Question: I am trying to write a function in java to convert a binary tree to DLL. The function executes without error but the DLL is not being made. Following is the function. root is pointer to the root of the tree and head points to the starting node of the DLL.
'''
public void dll(Node x)
{
if(x==null)
{
return;
}
else
{
if(x==root)
{
Node temp=root;
while(temp.left!=null)
{
temp=temp.left;
}
head=temp;
}
if(x.left!=null)
{
System.out.println(x.data);
Node lchild=x.left;
Node rightmost=lchild;
while(rightmost.right!=null)
{
rightmost=rightmost.right;
}
x.left=rightmost;
rightmost.right=x;
dll(lchild);
}
if(x.right!=null)
{
System.out.println(x.data);
Node rchild=x.right;
Node leftmost=rchild;
while(leftmost.left!=null)
{
leftmost=leftmost.left;
}
x.right=leftmost;
leftmost.left=x;
dll(rchild);
}
}
}
}
'''
The logic is as follows:
Find the rightmost in left subtree and make is previous node of root and find leftmost in right sub tree and make it next of the root. Recursive apply for subtrees.

When I try to print head.right, it gives me Null pointer exception.
'''
Exception in thread "main" java.lang.NullPointerException
at BTtoDll.main(BTtoDll.java:153)
'''
Line 153 is -
'''
System.out.println(t.head.right.data);
'''
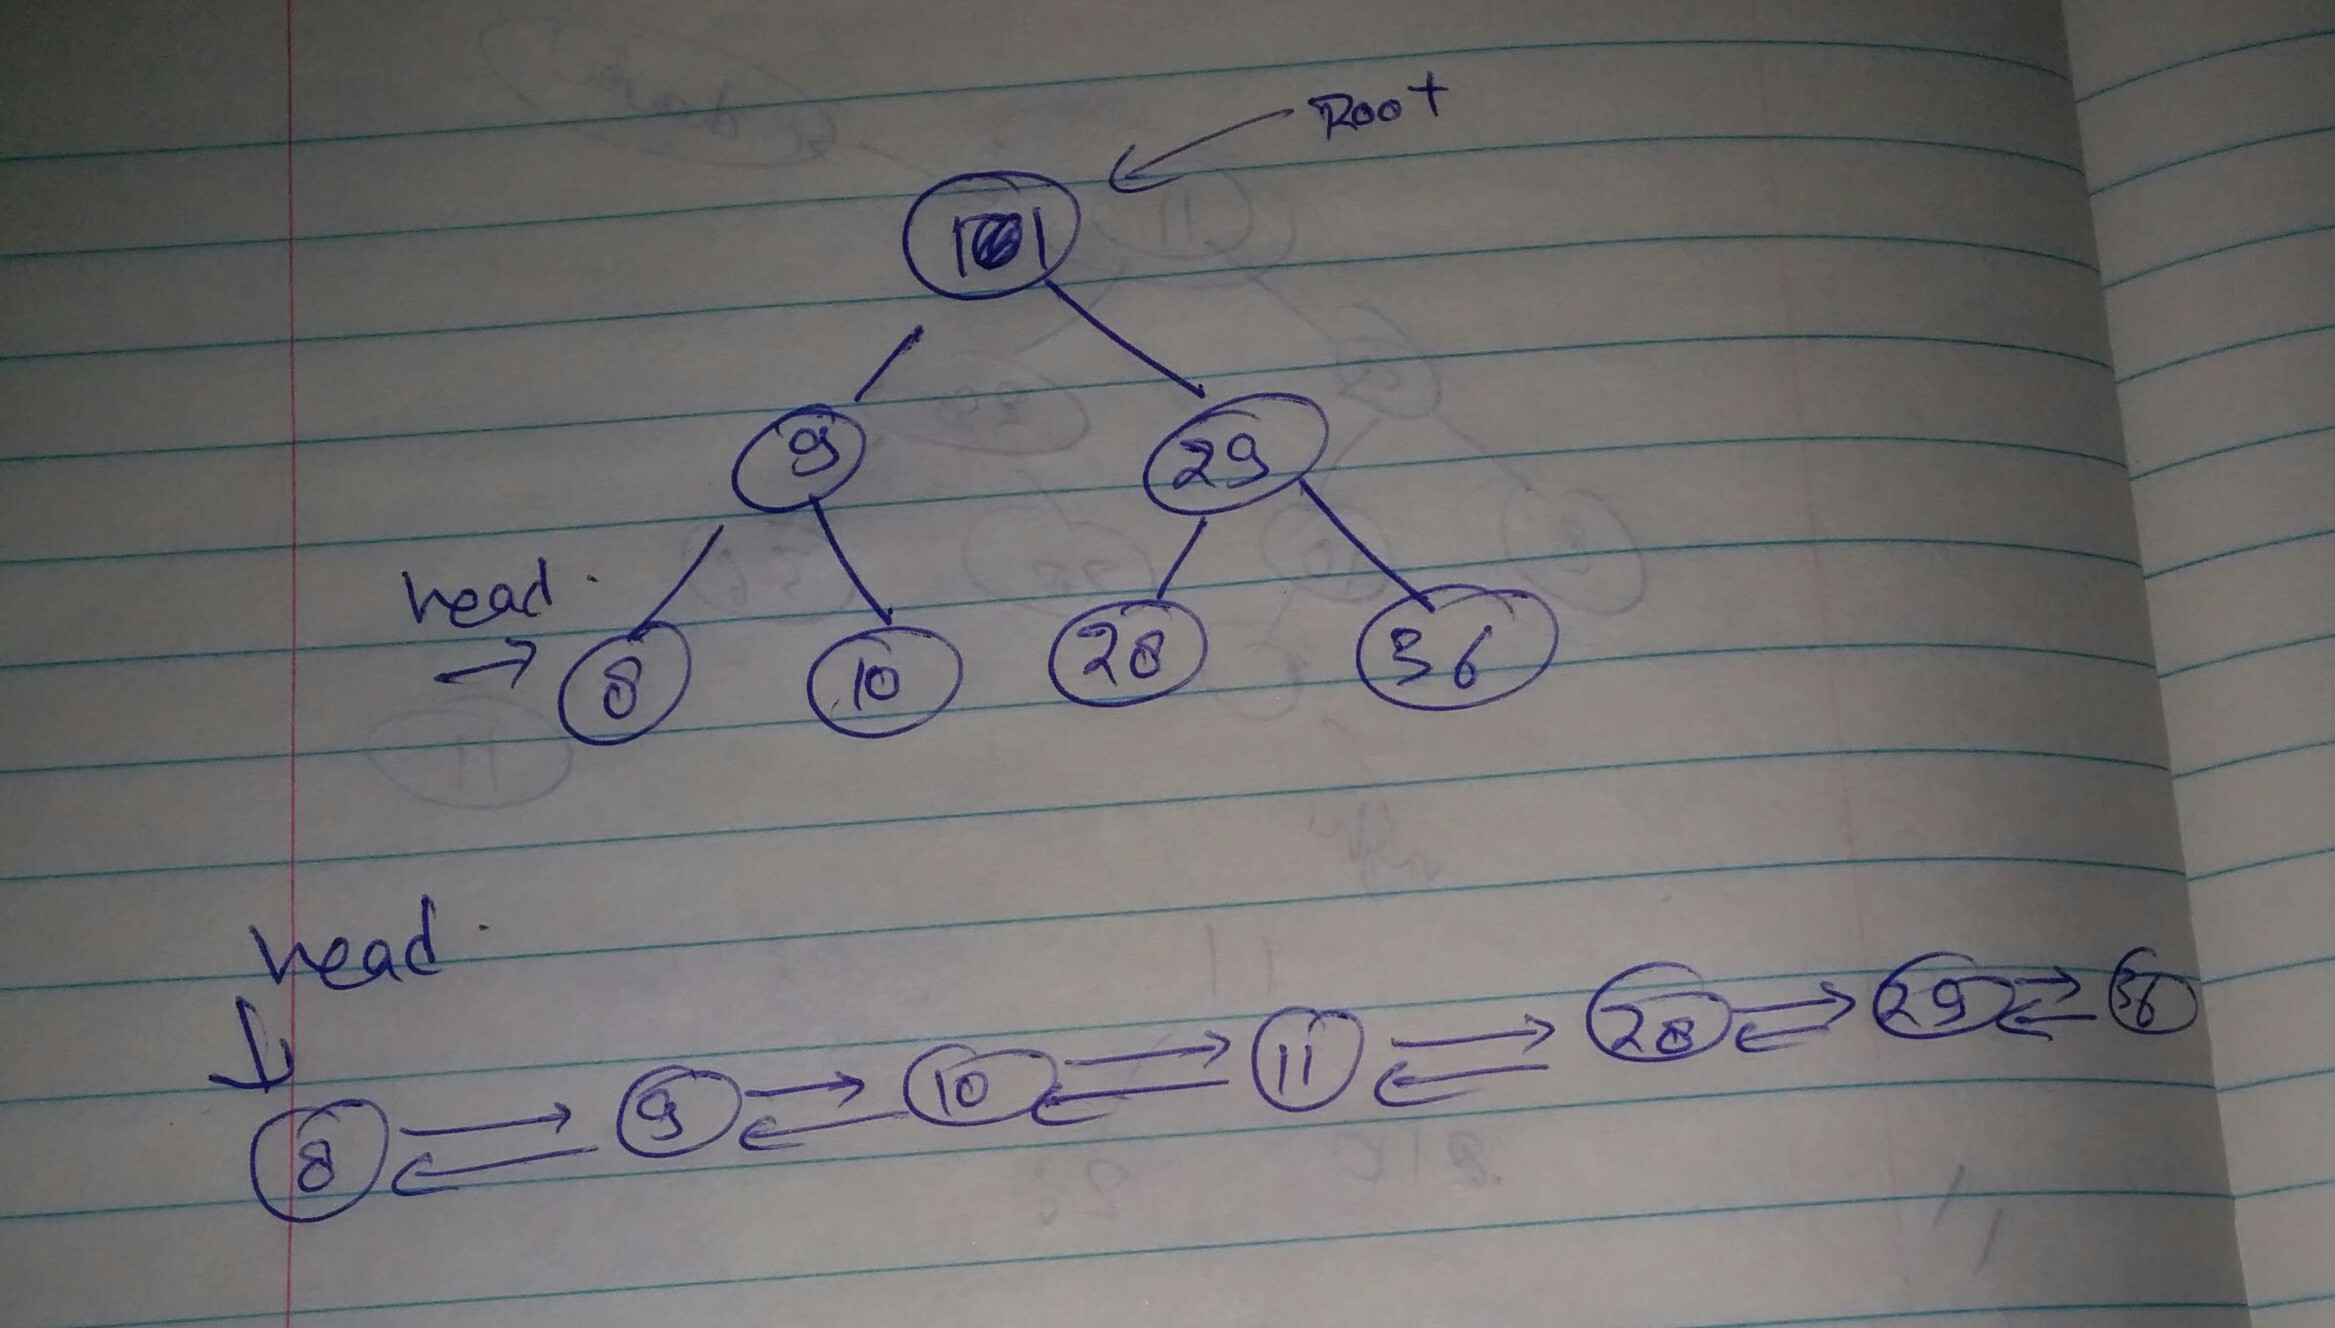
Answer: The pure recursive function in fact does the same: the right-most of the left subtree connected to x and x connected to the left-most of the right subtree.
'''
public DLL dll(Node x) {
return dll(null, x, null);
}
public DLL dll(DLL before, Node x, DDL after) {
if (x == null) {
return;
}
if (x.left != null) {
before = dll(before, x.left, null);
}
if (x.right != null) {
after = dll(null, x.left, after);
}
DLL result = new DLL();
result.insert(x.value);
result.insertBefore(before); // null being a no-op.
result.insertAfter(after); // null being a no-op.
return result;
}
'''
As one can see, there are several variations thinkable.